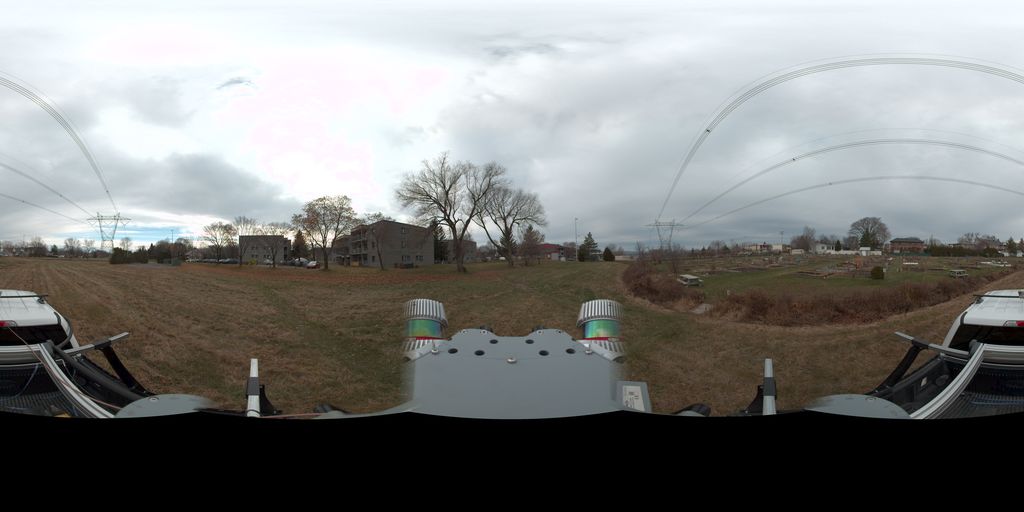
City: quebec_city